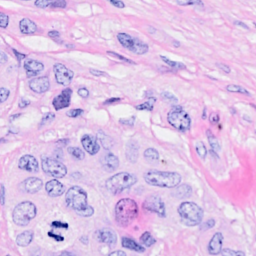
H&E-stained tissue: Breast